Interaction volume radius: 10 \u00c5
Interaction volume height: 10 \u00c5
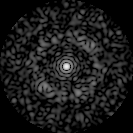
Disorder parameter: 0.8089